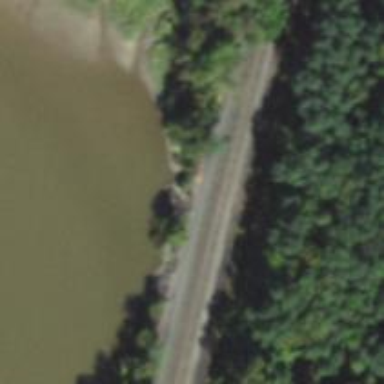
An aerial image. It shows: Railway track.